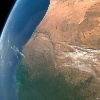
Label: land